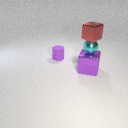
small cyan metal sphere below small red metal cube